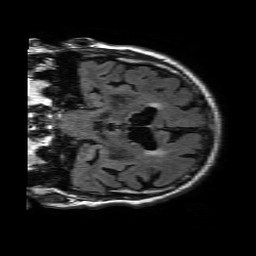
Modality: FLAIR
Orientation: coronal
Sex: male
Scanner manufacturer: philips
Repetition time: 11 s
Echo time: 0.125 s